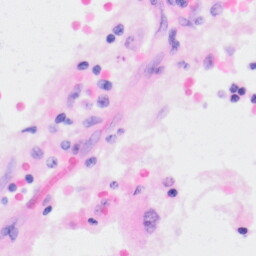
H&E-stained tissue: Kidney